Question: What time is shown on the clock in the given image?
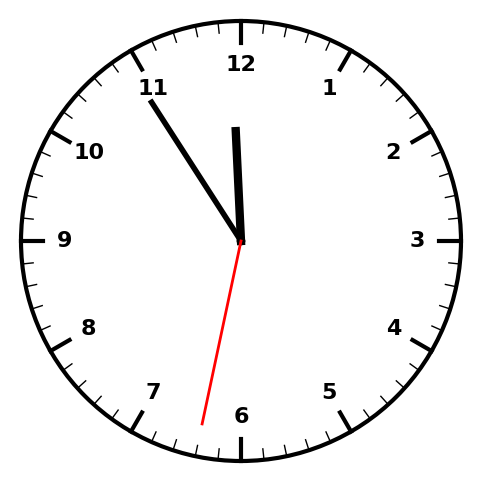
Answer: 11:54:32